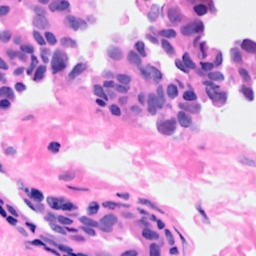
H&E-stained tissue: Breast